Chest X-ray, AP view. Patient: 56 years old, sex M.
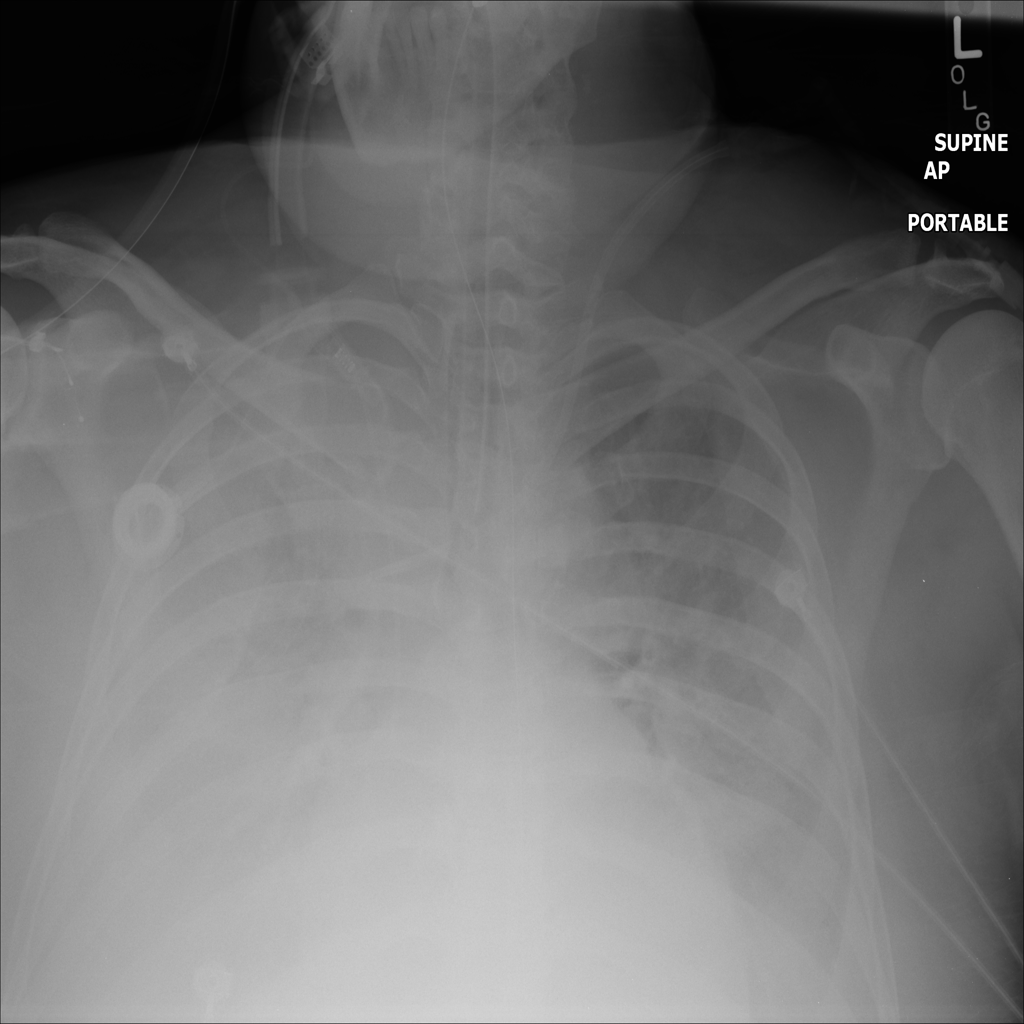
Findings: Effusion